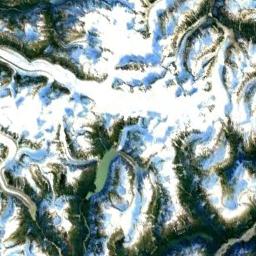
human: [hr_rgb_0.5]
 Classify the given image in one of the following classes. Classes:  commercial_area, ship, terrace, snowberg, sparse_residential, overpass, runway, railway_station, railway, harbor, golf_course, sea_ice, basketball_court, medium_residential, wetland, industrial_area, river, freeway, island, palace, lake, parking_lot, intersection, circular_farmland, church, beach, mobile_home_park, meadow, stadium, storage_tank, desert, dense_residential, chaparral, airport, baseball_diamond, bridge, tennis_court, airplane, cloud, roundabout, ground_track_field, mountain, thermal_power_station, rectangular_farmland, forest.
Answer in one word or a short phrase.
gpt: snowberg